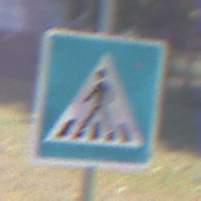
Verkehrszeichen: FussgaengerueberwegRechts
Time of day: MorningAfternoon
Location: Outdoor (Suburban)
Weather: PartlyCloudy
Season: NotSpecified
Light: Natural